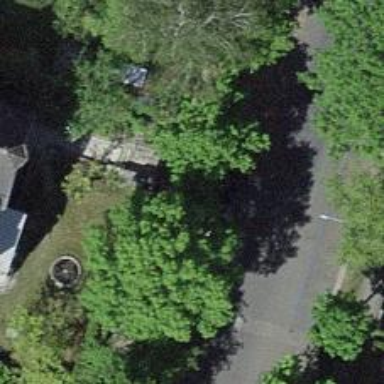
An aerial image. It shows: Tree-lined avenue.